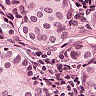
Metastatic tissue present: yes